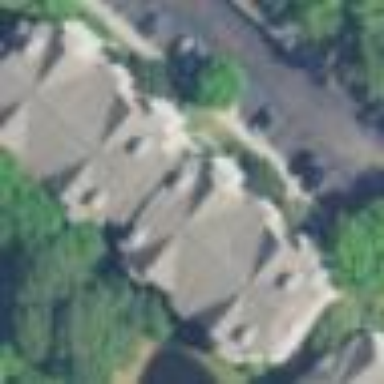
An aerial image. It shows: Image showing building with apartments.